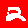
Digit: 2